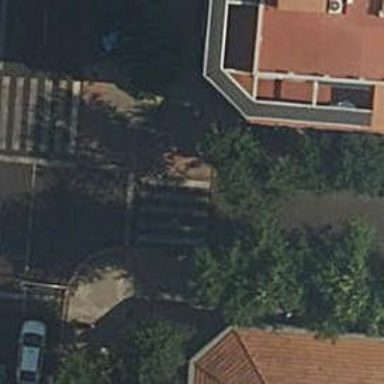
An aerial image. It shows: Crossing with traffic signals.